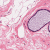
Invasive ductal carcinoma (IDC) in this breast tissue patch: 0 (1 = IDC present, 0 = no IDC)